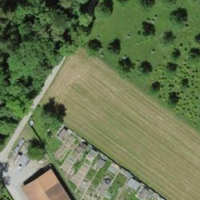
EUNIS habitat code: 25
Species observed at this site:
Geranium robertianum
Ilex aquifolium